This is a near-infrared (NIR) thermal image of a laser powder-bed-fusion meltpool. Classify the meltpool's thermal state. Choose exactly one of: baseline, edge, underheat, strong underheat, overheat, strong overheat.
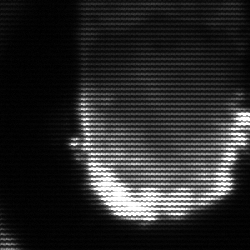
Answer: baseline